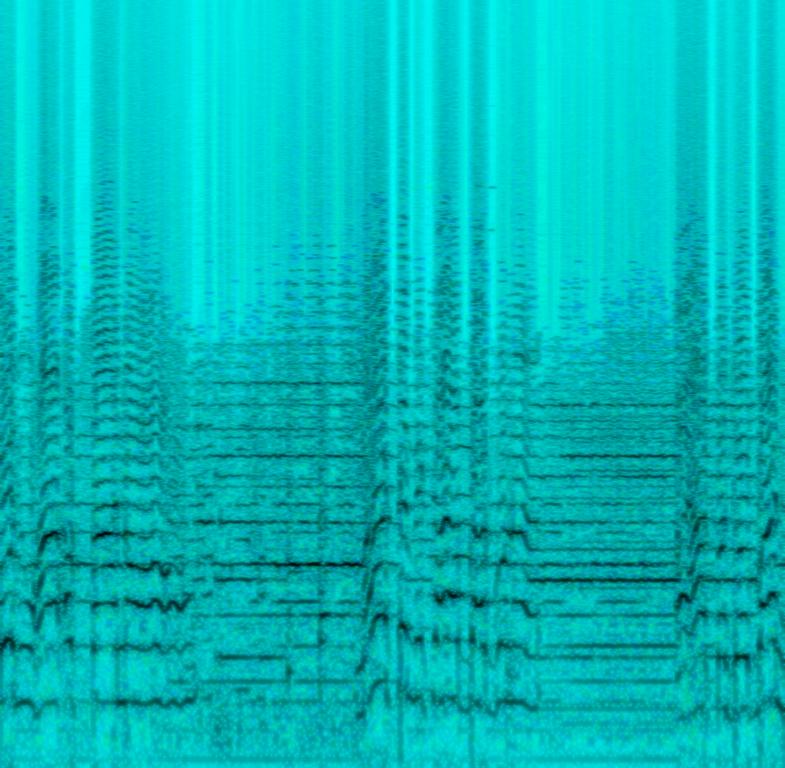
The low quality recording features a flat male vocal singing over digital piano melody and wooden percussion. The recording is noisy, in mono, loud and distorted.